Aerial crown-view tile of a tropical tree (Barro Colorado Island, Panama), acquired 20240813:
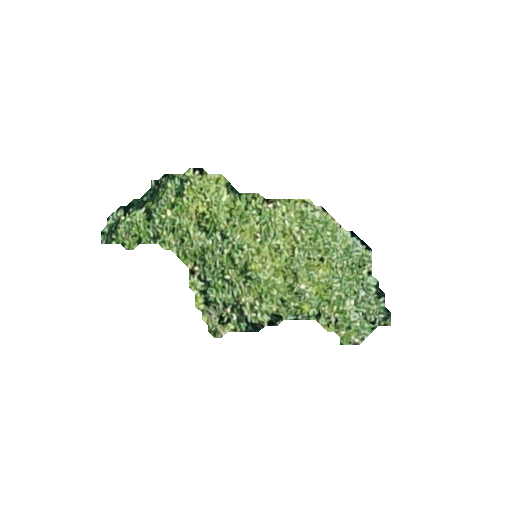
Species: Miconia argentea
GBIF accepted scientific name: Miconia argentea
Crown area: 42.94 m²